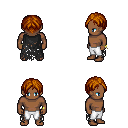
a pixel art fantasy rpg character, male body template, human, dark skin, black tattered cape, white pants, brunette parted hairstyle, bracelets, four views (front, back, left, right), 2x2 character sprite sheet, small pixel art, hard edges, no anti-aliasing